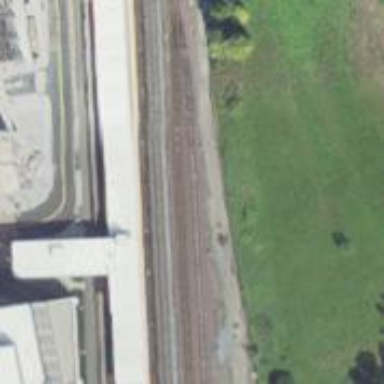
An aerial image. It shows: Railway siding with rails.